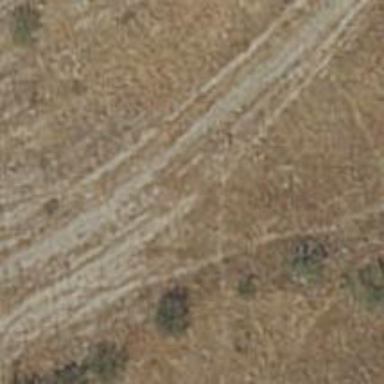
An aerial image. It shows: Dirt track road.